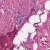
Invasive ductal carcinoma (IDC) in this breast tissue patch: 0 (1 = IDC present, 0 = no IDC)